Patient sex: M
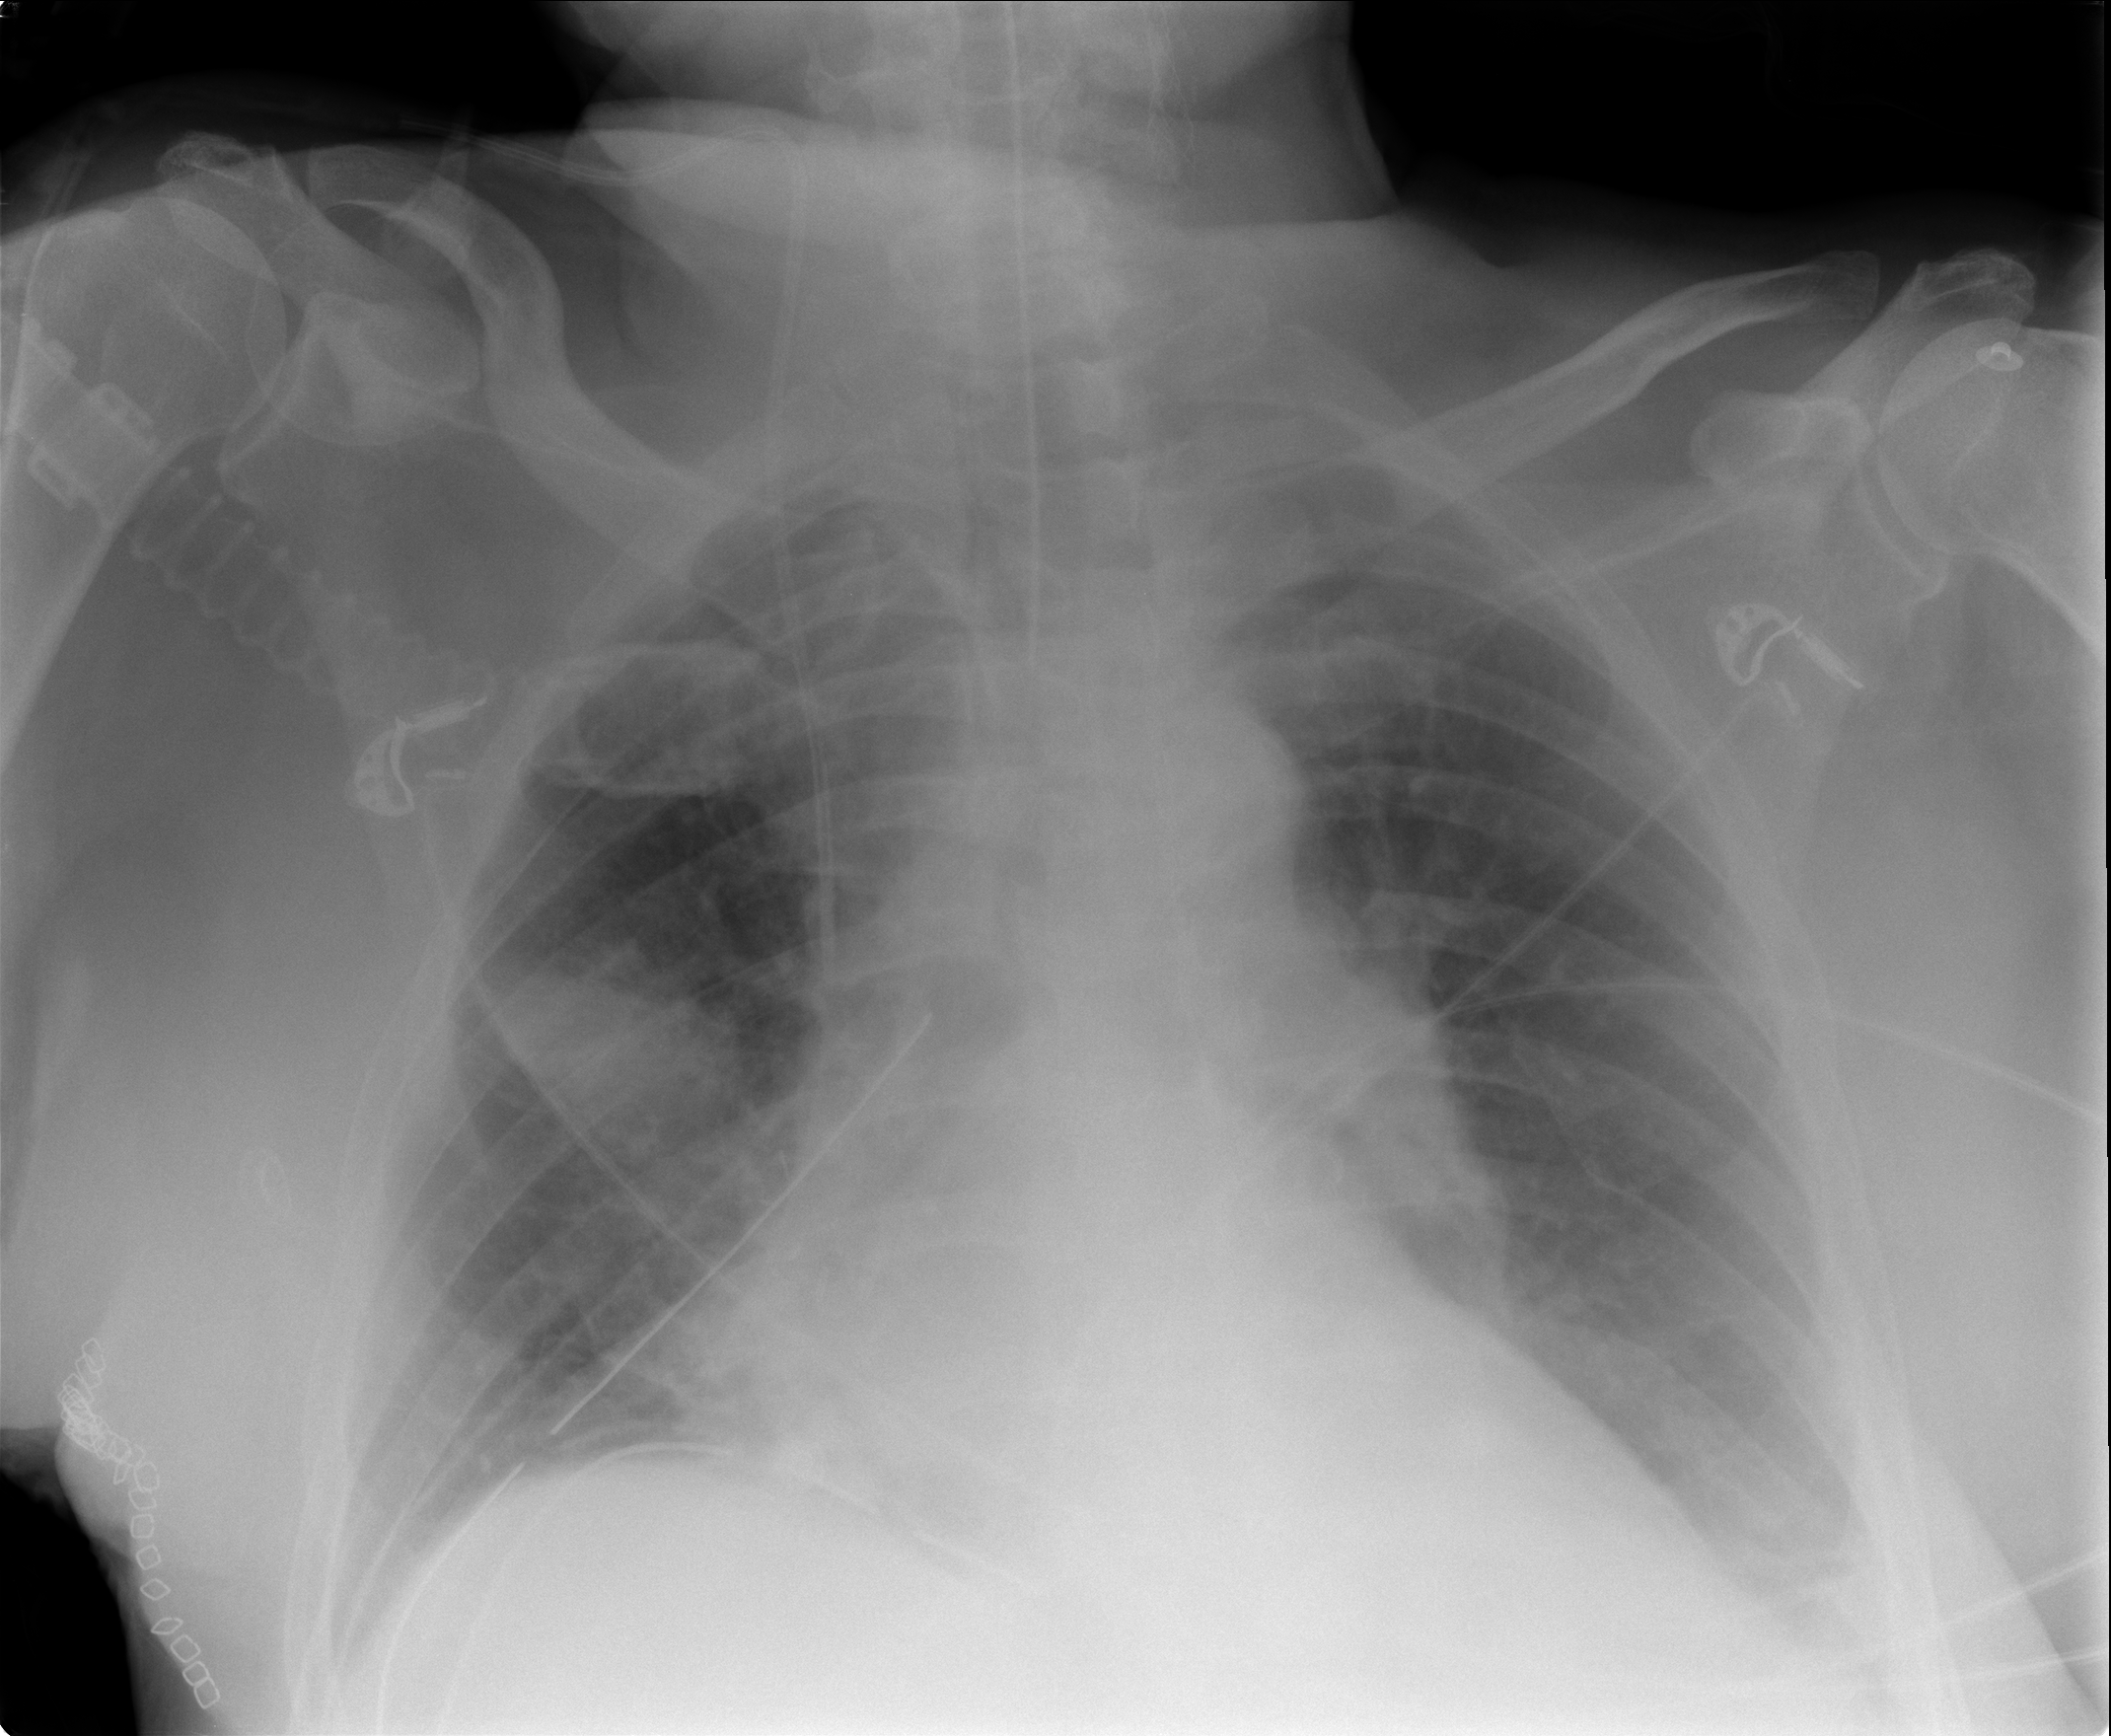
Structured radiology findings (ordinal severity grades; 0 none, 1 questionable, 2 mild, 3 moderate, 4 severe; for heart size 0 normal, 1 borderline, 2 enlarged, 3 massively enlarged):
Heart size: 0
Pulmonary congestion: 0
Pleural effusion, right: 2
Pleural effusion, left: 1
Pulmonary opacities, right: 0
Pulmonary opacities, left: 0
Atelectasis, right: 1
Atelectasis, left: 0